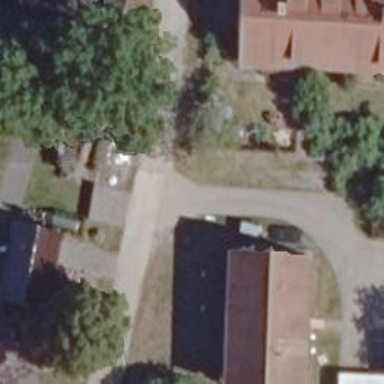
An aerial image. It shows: Alley classified as service road.